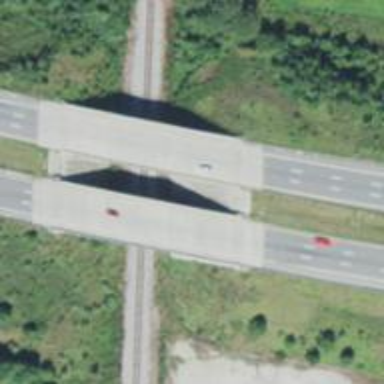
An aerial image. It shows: Motorway bridge.